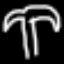
Label: palm tree